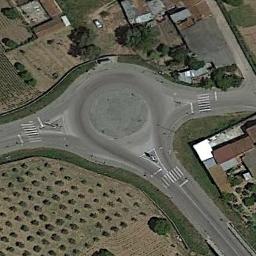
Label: roundabout